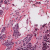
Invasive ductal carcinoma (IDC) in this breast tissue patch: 1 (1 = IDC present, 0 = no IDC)